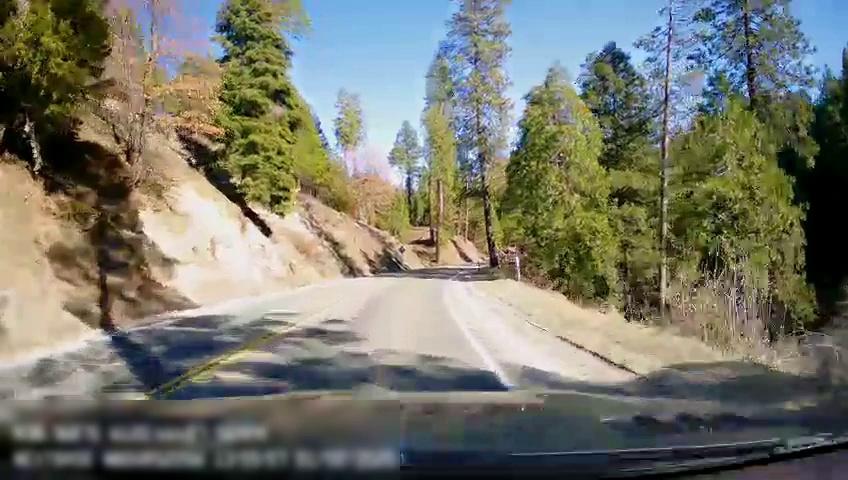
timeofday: Day
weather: Sunny
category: Drivable Space
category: Lanes | Alternate Lane
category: Lanes | Current Lane
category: Lanes | Opposite Lane